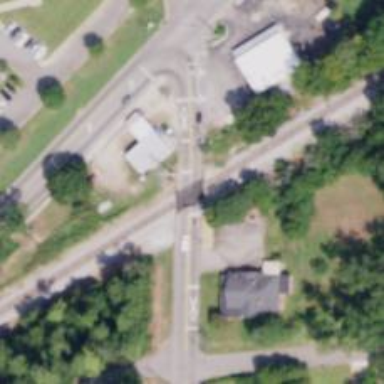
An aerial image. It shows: Level crossing with lights at railway intersection.